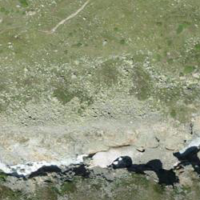
EUNIS habitat code: 26
Species observed at this site:
Rana temporaria